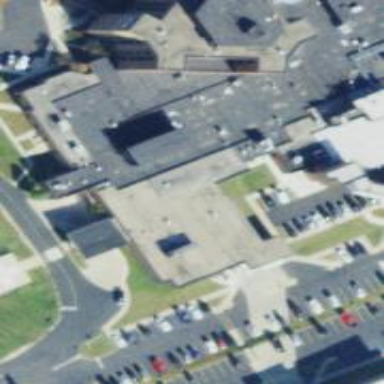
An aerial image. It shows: Hospital building.